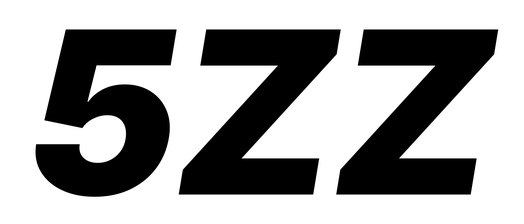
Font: Inter-Italic_Black_Italic